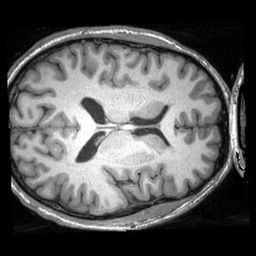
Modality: T1w
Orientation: axial
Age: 33
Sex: male
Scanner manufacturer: siemens
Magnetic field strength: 3 T
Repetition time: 2.3 s
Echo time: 0.00311 s